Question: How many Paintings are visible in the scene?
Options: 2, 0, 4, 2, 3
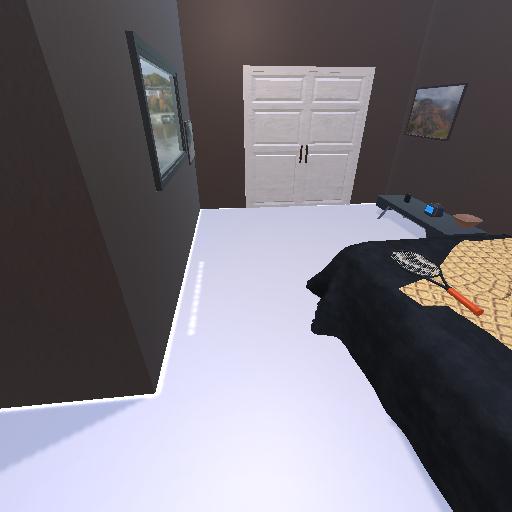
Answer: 2